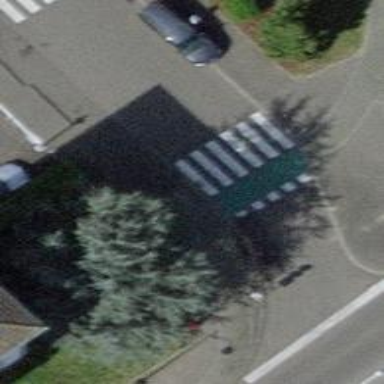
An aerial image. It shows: Uncontrolled zebra crossing on the road.